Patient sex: M
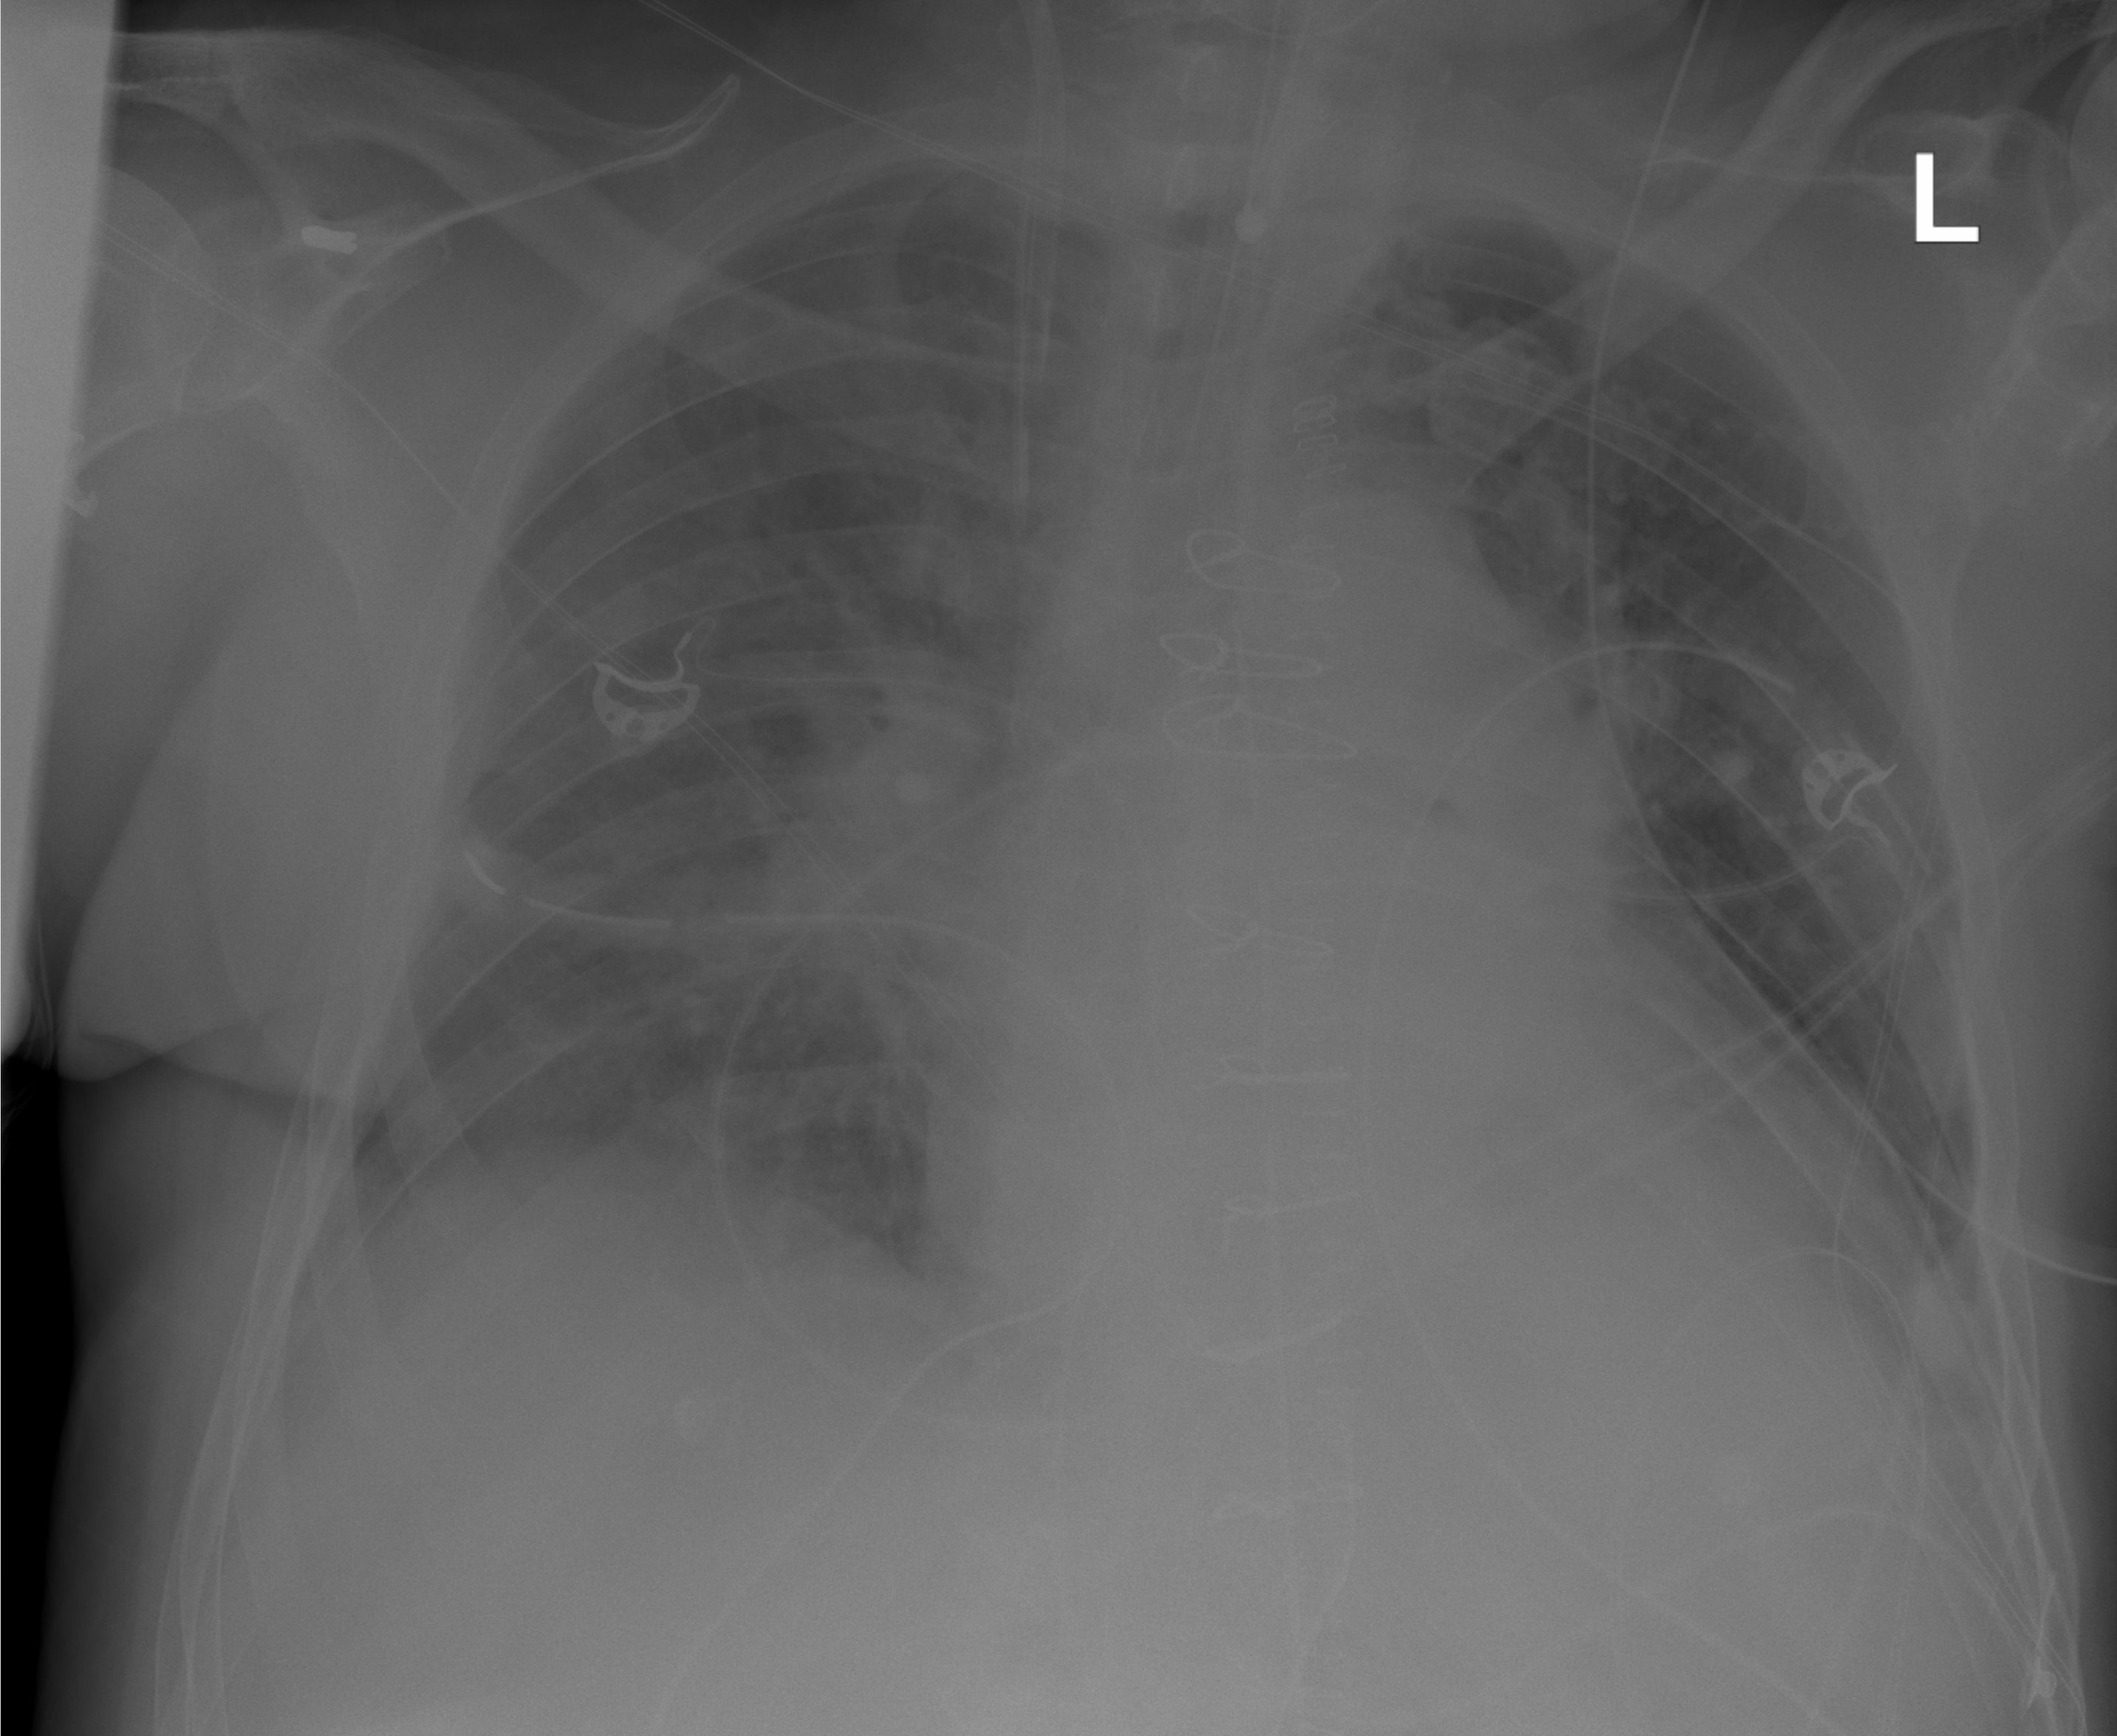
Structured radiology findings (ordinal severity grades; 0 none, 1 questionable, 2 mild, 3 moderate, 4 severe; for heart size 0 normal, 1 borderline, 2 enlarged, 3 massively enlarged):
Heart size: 2
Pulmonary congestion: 2
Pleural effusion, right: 1
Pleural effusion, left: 2
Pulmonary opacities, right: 1
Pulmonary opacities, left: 0
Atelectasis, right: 2
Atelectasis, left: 2